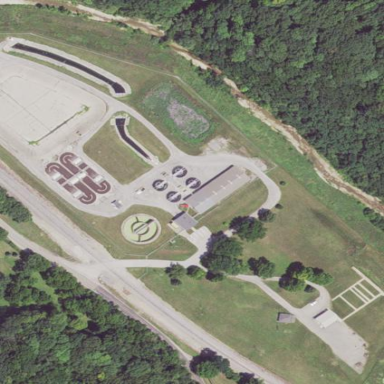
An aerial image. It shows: Wastewater plant protected by fence.